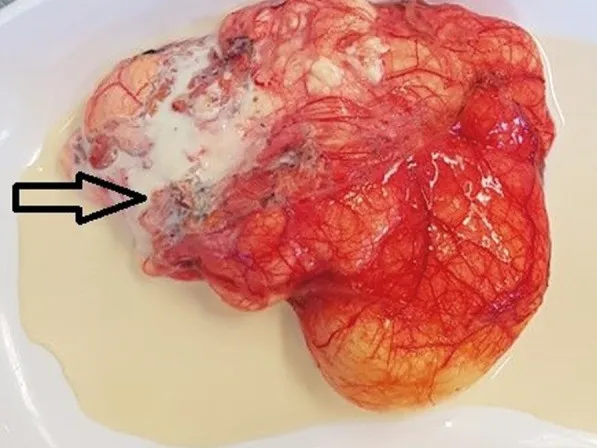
The picture shows milk-like fluid (open arrow) coming out of the lymphangioma. The fluid color is similar to milk due to the accumulation of lymphocytes.
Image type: medical_photograph (other_medical_photograph)